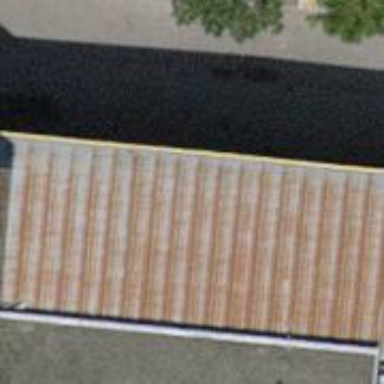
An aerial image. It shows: Car wash facility.